Question: I am trying to read and I also need to write to a plist.
So far I am trying to simply read the contents in.
Here is my appSettings.plist:

'''
NSBundle* bundle = [NSBundle mainBundle];
NSString* plistPath = [bundle pathForResource:@"appSettings" ofType:@"plist"];
NSDictionary *tmp = [[NSDictionary alloc] initWithContentsOfFile:plistPath];
'''
I tried to do this:
'''
NSArray *mruItems = [[NSArray alloc] initWithArray:[tmp objectForKey:@"lastSearches"]];
'''
But it throws an error. A check I did on the [tmp objectForKey:@"lastSearches"] type revealed this is not an NSArray...
How can I read the contents into my NSArray?
Thanks!
(I would love to have some info on writing too)
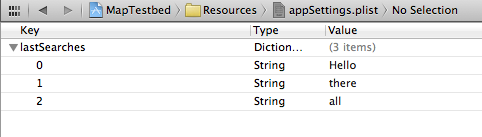
Answer: If you look at the screenshot above you see that it's pretty clear that "lastSearches" is a Dictionary, not a list. You can try to switch the type there to a Array type instead and it should work for you.
Another solution would be to iterate over the keys in that dictionary:
'''
NSDictionary *lastSearches = [tmp objectForKey:@"lastSearches"];
for (NSString *key in lastSearches.allKeys)
{
NSString *value = [lastSearches objectForKey:key];
}
'''
Note that this would not be in order, and you probably would have to sort before iterating over it.